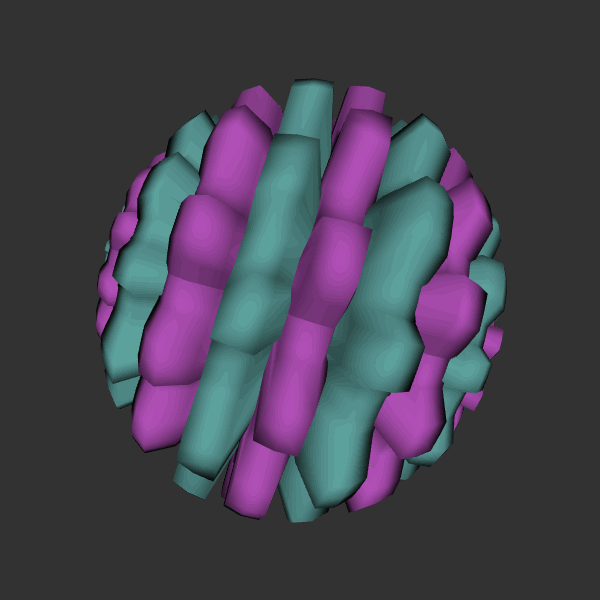
Background: dark